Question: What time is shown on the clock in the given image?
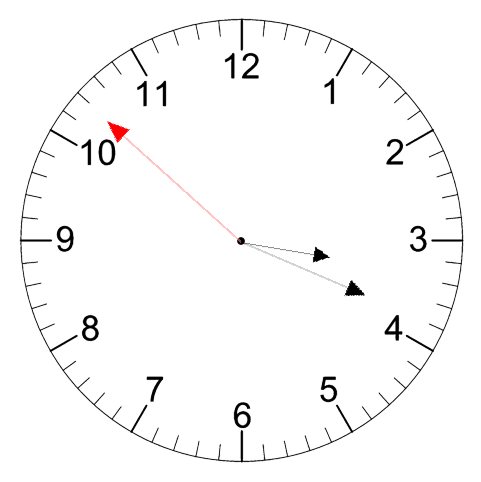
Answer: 03:18:52